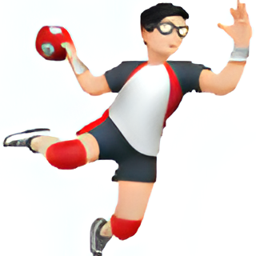
Name: man playing handball type 1 2
Emoji: 🤾🏻‍♂️
Group: People & Body
Sub-group: person-sport